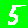
Digit: 5